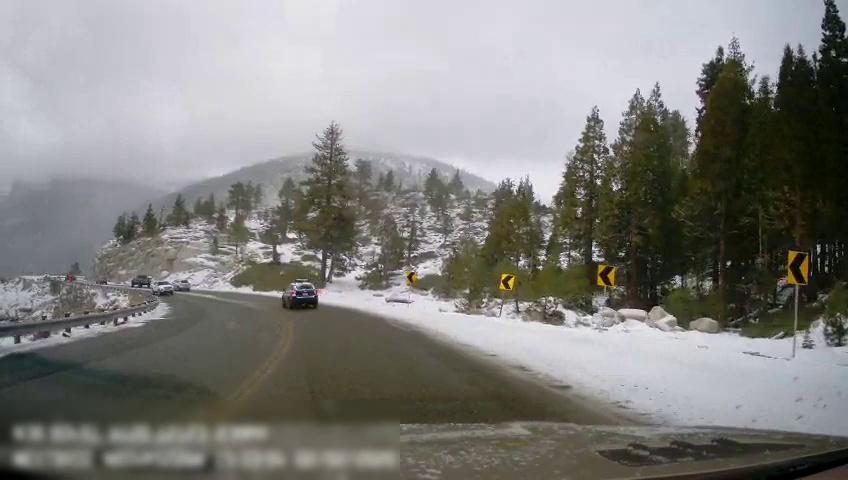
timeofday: Day
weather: Snowy
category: Drivable Space
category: Vehicles | SUV
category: Vehicles | Car
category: Vehicles | Truck
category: Vehicles | Car
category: Lanes | Current Lane
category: Lanes | Current Lane
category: Traffic | Signs
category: Traffic | Signs
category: Traffic | Signs